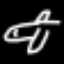
Label: airplane